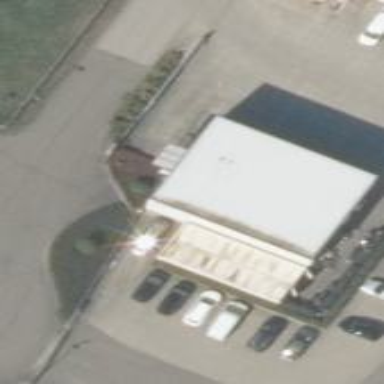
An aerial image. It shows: Office building.